Field crop: maize
Growth stage: 2
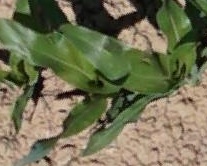
Species: maize